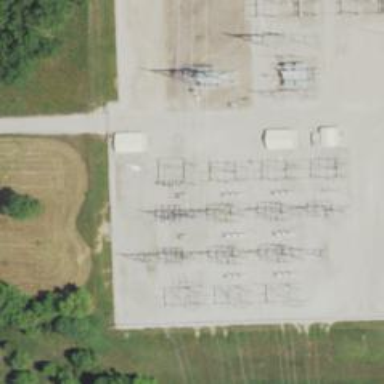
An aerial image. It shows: Switch for power supply.